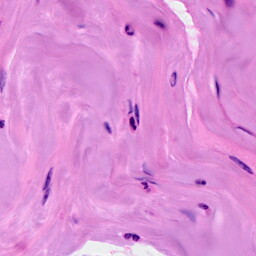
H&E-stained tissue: Breast